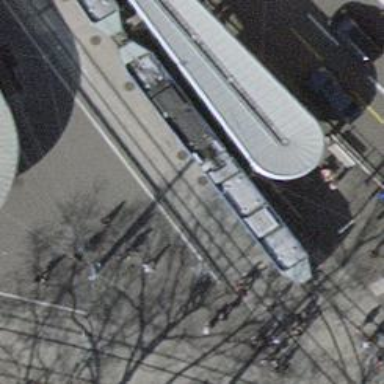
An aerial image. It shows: Tram stop for public transport.